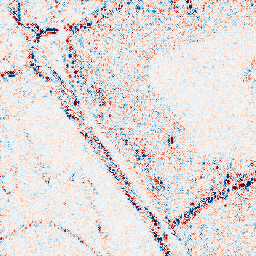
Category: wavelet
Decomposition family: wavelet_reverse_biorthogonal
Decomposition parameters: wavelet: rbio5.5
level: 1
Upsampling method: sinc_hamming
Upsampling parameters: scale: 2
kernel_size: 16
Upsampling scale: 2